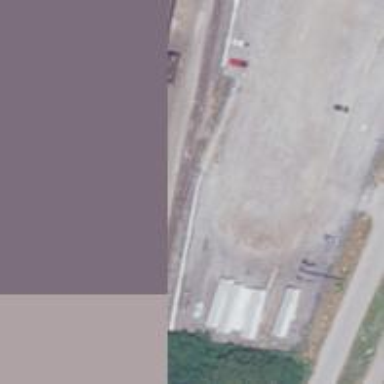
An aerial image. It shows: Unused railway yard.